Question: I have a Mac Book Pro - Intel i7. I am trying to create a AVD with the accelerated Intel Options but i get the following error every time i open the AVD.
'''
Starting emulator for AVD 'AVD_for_Nexus_5_by_Google'
emulator: Failed to open the hax module
HAX is not working and emulator runs in emulation mode
emulator: emulator window was out of view and was recentered
'''
AVD Settings

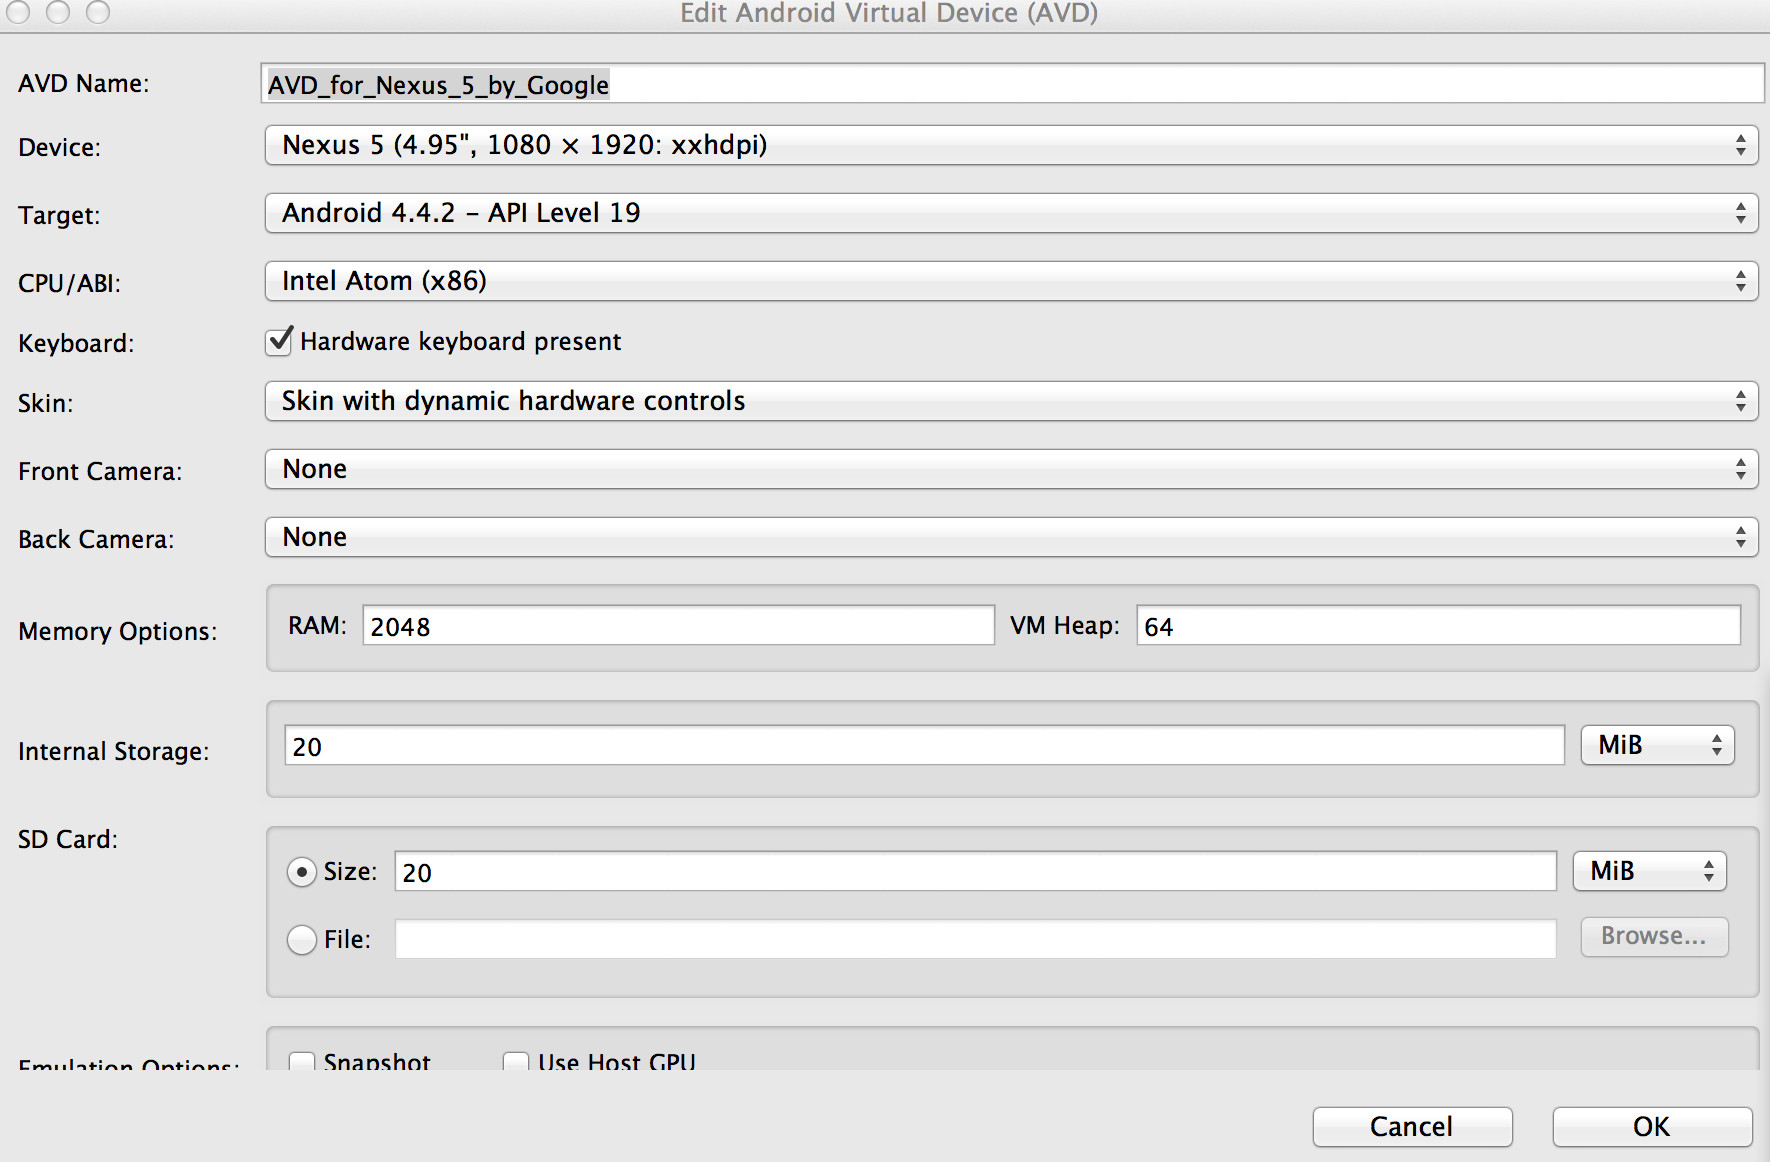
Answer: Install the HAXM Driver by running "IntelHaxm.exe". It will be located in one of following locations.
..Androidndroid-sdk\extras\intel\Hardware_Accelerated_Execution_Manager
..adt-bundle-windows-x86_64\sdk\extras\intel\Hardware_Accelerated_Execution_Manager
Go to the directory of extras and run the installation of HAXM. It will solve your problem.
- <URL>- -